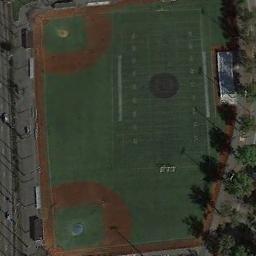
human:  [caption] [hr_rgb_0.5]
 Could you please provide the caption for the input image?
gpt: There are two baseball diamonds in the grass along the roads .

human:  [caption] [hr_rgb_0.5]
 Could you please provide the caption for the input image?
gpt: There are two baseball diamonds on the open place with a road pass by .

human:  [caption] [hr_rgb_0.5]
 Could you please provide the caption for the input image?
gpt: Two baseball diamonds on the lawn and some buildings beside .

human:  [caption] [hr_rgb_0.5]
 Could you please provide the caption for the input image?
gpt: There is a lot of vegetation near the baseball field .

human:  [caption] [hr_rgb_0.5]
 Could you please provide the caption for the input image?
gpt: Many trees are beside the two baseball diamonds .